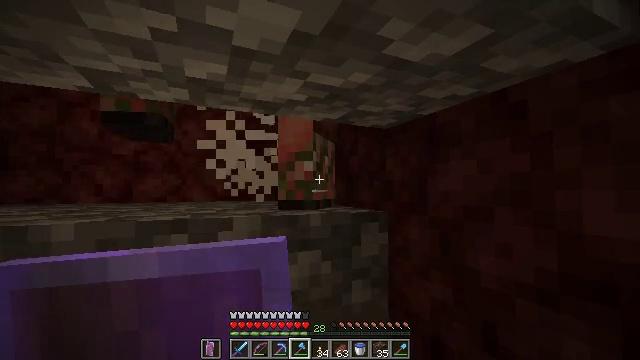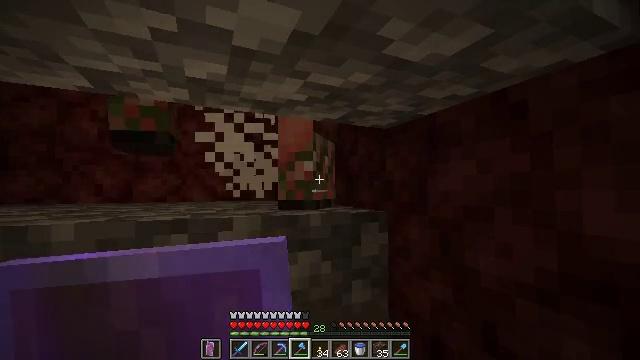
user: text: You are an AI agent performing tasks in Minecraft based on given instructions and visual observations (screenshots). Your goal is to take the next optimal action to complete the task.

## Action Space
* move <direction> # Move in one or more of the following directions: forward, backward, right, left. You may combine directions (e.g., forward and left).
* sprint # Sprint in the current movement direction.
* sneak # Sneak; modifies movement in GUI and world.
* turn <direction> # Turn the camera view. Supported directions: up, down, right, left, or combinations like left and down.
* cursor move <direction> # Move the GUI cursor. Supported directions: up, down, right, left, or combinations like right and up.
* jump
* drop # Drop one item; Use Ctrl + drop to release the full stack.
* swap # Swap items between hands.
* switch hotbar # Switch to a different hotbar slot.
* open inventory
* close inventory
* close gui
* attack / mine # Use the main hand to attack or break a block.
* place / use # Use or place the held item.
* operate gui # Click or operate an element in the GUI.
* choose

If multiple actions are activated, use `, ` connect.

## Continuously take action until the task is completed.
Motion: motion action
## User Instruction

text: Kill nether mobs.
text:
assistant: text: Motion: no_op
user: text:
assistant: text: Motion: no_op